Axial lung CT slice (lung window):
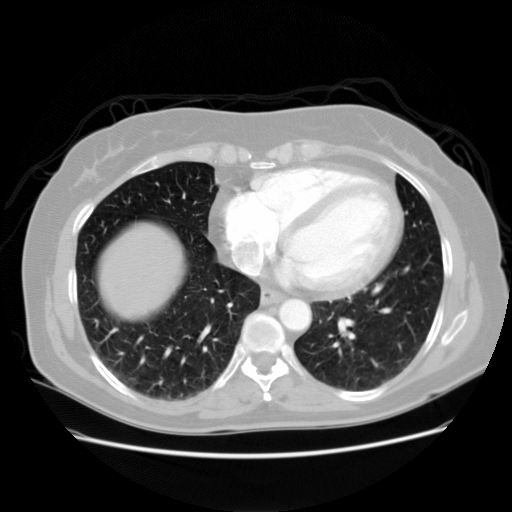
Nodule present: no